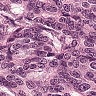
Metastatic tissue present: yes